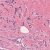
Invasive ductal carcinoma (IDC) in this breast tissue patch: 1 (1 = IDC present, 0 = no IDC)